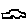
Label: car